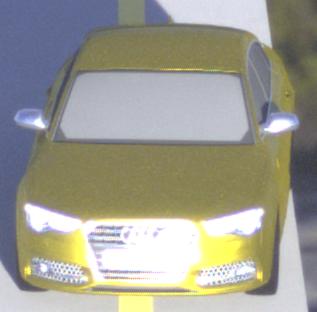
Make: Audi
Model: S5
Detailed model: F5
Model produced from: 2016
Model produced until: 2019
Doors: 2
Color: yellow
Road condition: dry road
Daytime: sunrise or sunset
Contrast: high contrast